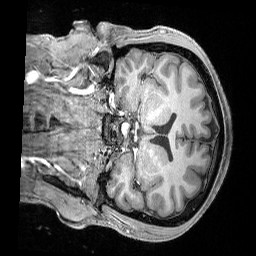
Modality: T1w
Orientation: coronal
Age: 25
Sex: male
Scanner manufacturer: siemens
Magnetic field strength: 3 T
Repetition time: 2.3 s
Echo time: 0.00324 s